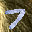
Label: 7